Field crop: maize
Growth stage: 2
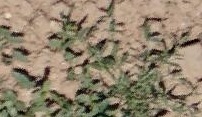
Species: convolvulus